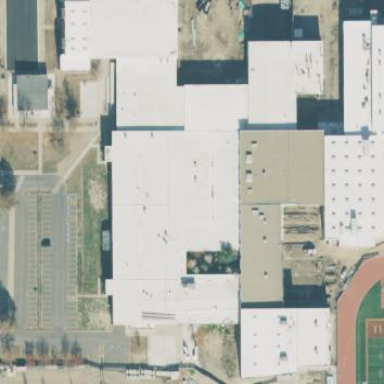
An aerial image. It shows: School building.